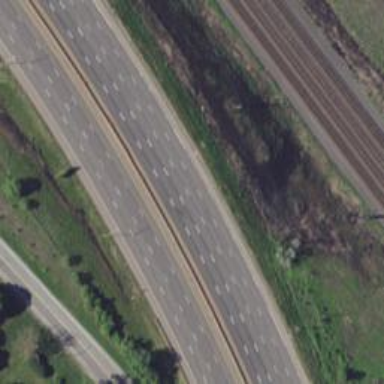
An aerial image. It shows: View of motorway.